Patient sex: F
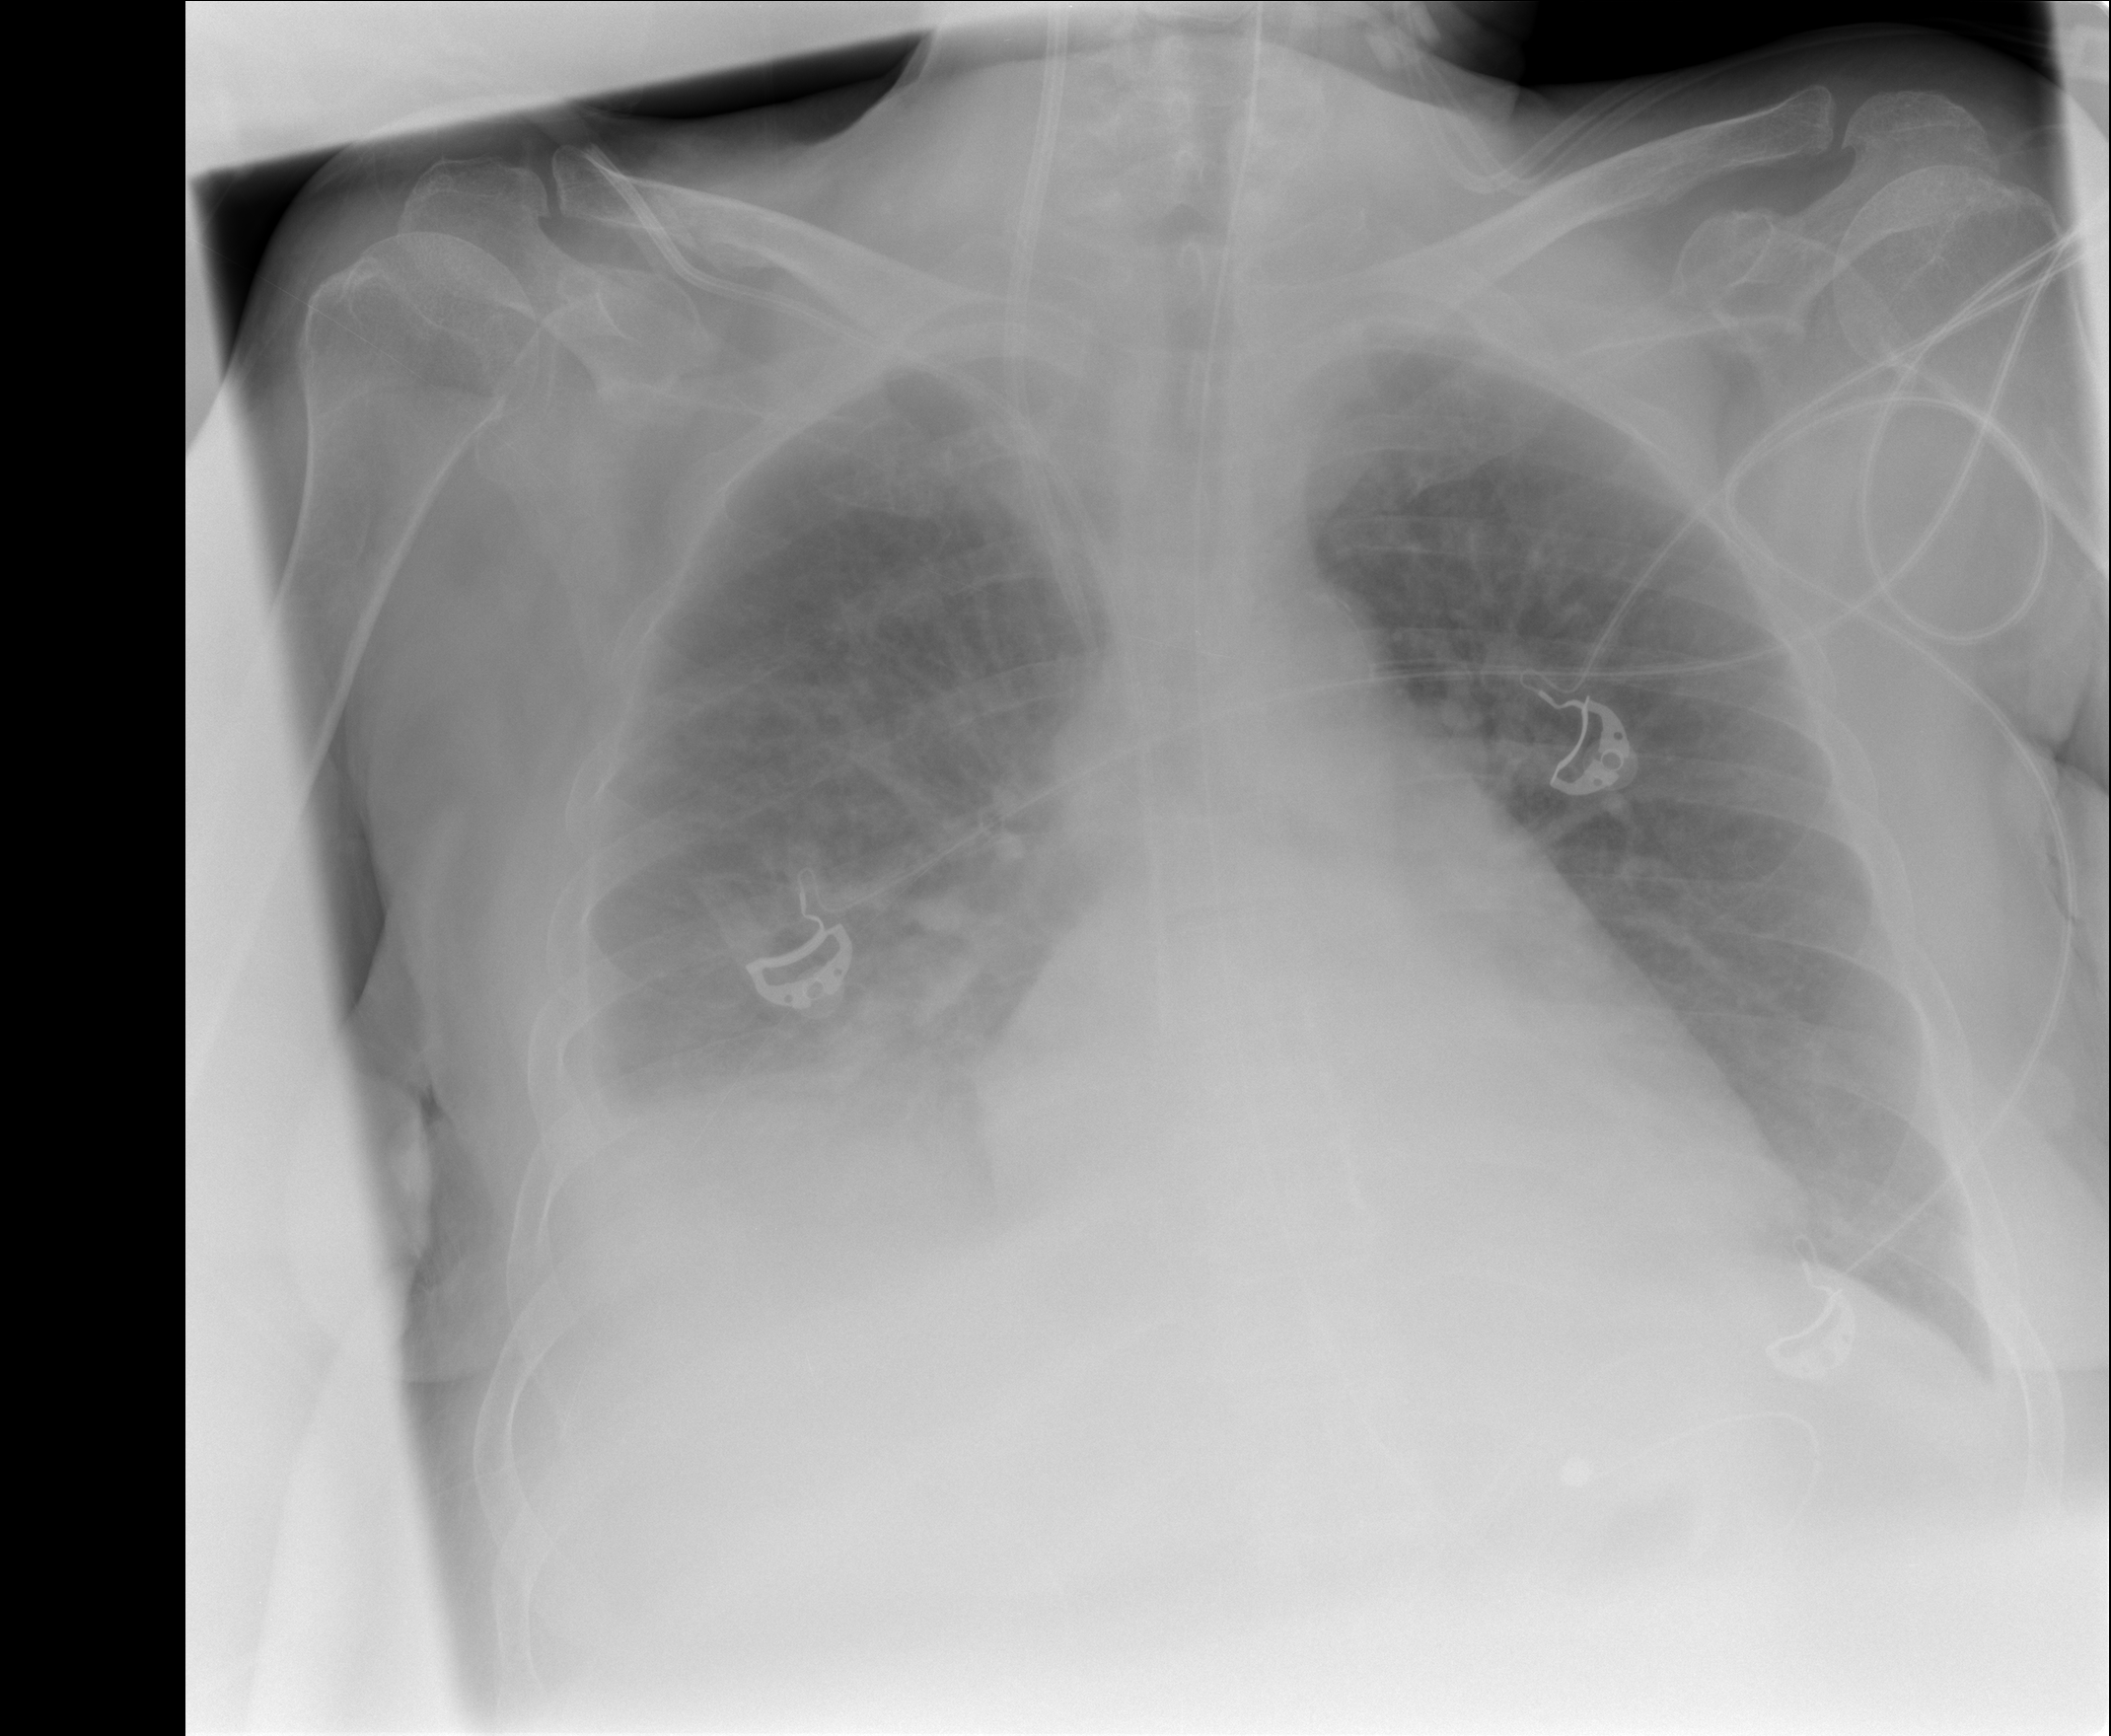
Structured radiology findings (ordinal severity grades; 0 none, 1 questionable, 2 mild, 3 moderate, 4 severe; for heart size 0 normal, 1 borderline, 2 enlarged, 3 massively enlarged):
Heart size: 0
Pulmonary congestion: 2
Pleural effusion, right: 2
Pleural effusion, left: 0
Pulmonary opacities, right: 0
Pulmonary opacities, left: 0
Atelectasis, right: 2
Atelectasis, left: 0